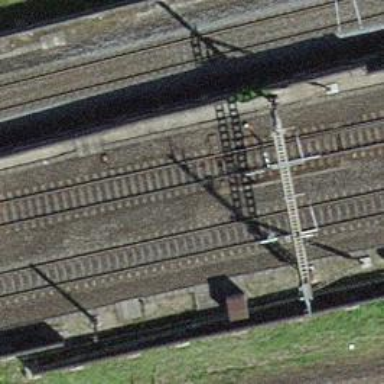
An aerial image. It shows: Railway track with contact line for electrification.